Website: crate-barrel
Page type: billing-address
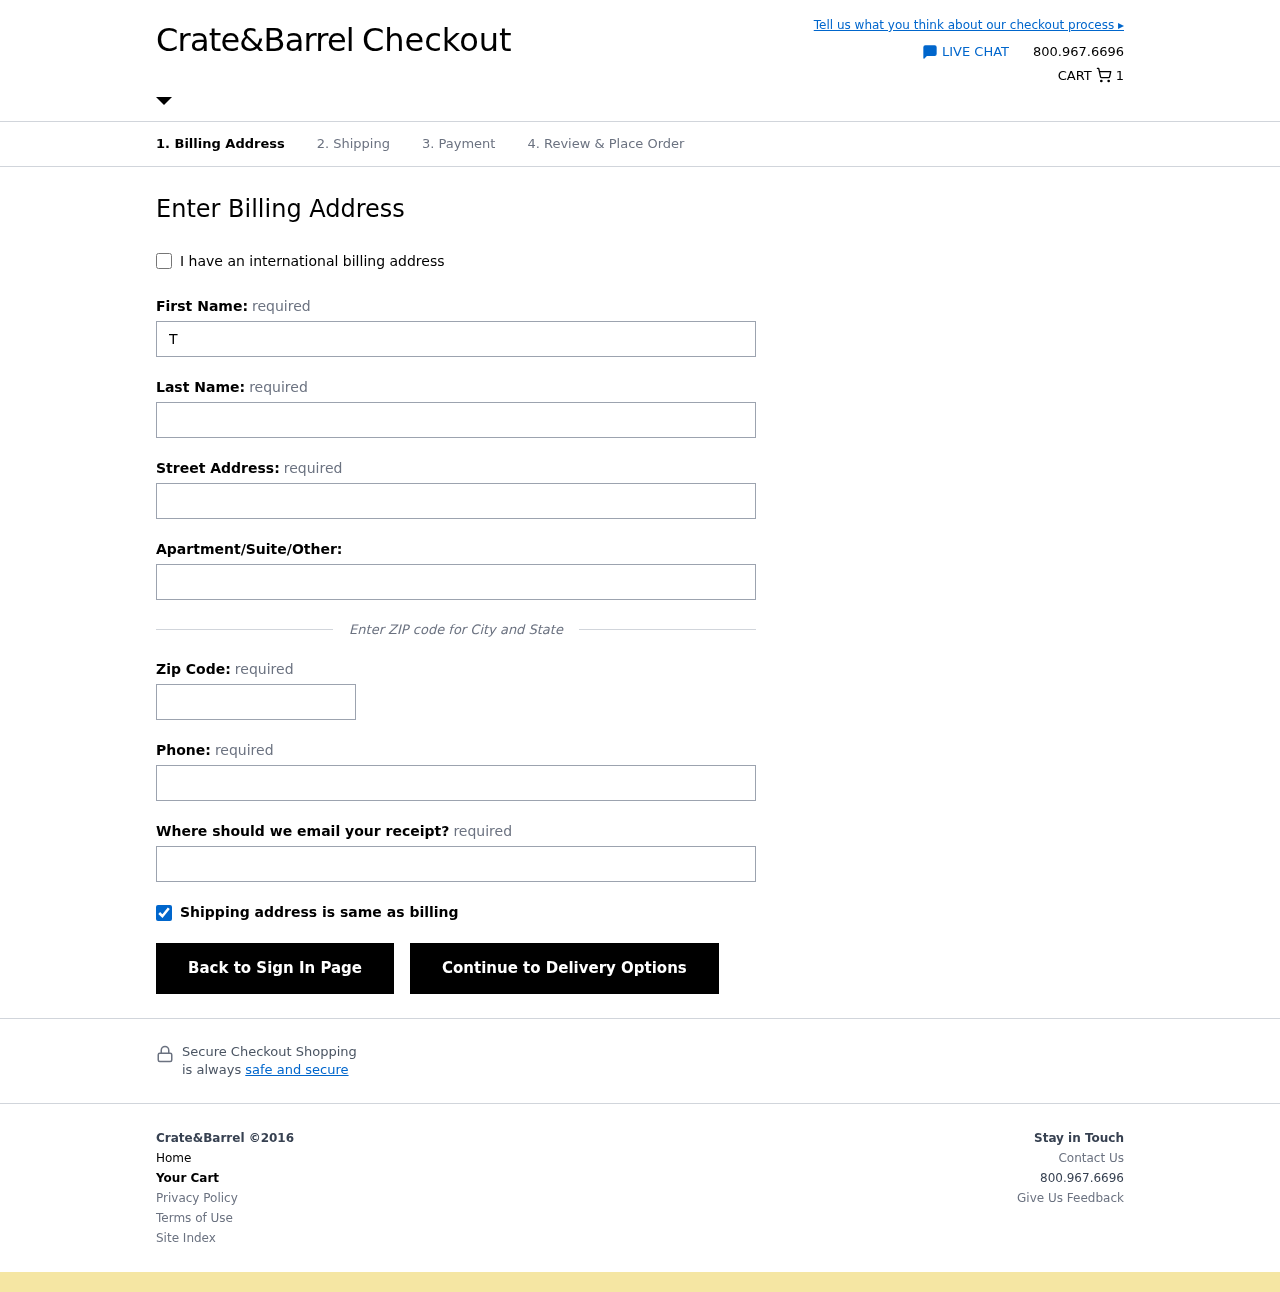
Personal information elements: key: PII_EMAIL
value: terry.mills@yahoo.com
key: PII_FIRSTNAME
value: Terry
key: PII_LASTNAME
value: Mills
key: PII_PHONE
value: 2289376102
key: PII_POSTCODE
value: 51151
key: PII_STREET
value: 7854 Griffith Alley
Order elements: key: ORDER_NUM_ITEMS
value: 1